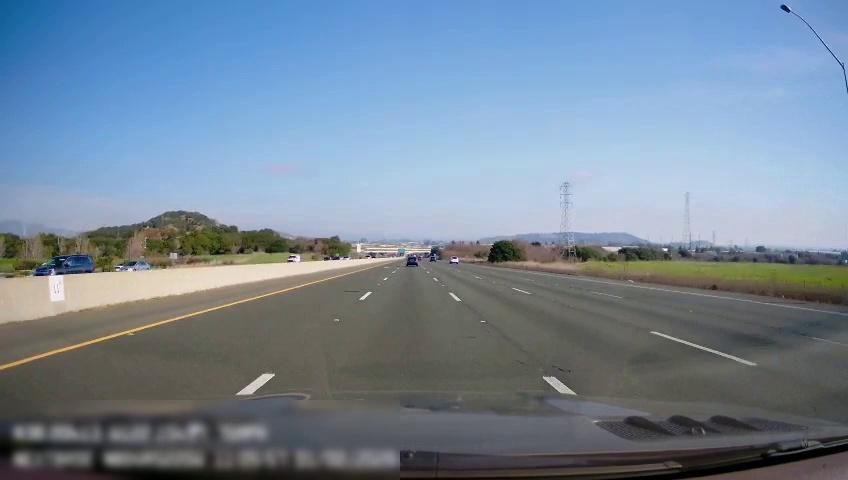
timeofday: Day
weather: Sunny
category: Drivable Space
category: Vehicles | Car
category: Vehicles | Car
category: Vehicles | SUV
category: Vehicles | Truck
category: Lanes | Current Lane
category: Lanes | Alternate Lane
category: Lanes | Current Lane
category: Lanes | Alternate Lane
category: Lanes | Alternate Lane
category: Lanes | Alternate Lane
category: Traffic | Signs